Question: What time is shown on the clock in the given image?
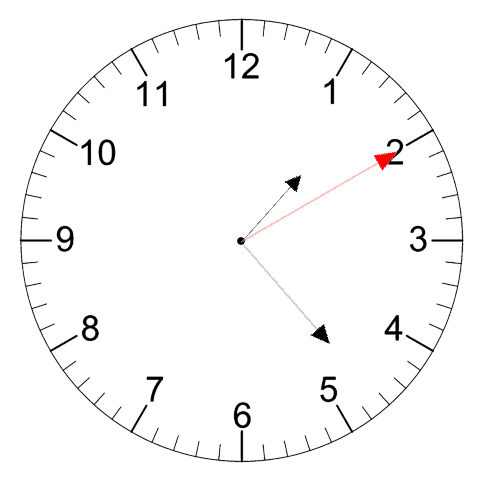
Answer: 01:23:10